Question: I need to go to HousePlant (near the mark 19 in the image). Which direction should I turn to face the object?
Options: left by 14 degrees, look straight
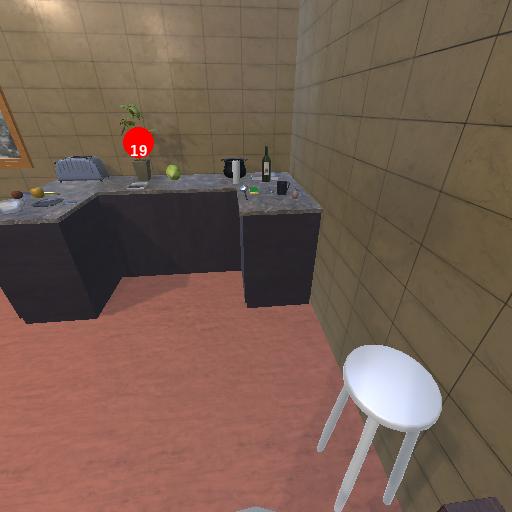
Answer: left by 14 degrees